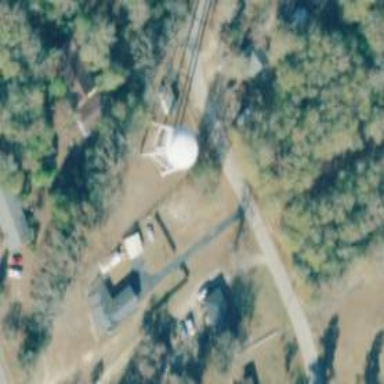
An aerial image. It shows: Water tower that is man-made.